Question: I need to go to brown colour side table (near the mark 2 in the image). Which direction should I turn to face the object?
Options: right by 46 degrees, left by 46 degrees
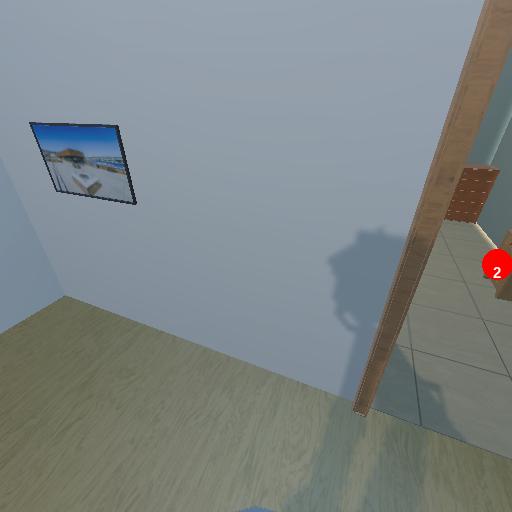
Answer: right by 46 degrees